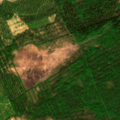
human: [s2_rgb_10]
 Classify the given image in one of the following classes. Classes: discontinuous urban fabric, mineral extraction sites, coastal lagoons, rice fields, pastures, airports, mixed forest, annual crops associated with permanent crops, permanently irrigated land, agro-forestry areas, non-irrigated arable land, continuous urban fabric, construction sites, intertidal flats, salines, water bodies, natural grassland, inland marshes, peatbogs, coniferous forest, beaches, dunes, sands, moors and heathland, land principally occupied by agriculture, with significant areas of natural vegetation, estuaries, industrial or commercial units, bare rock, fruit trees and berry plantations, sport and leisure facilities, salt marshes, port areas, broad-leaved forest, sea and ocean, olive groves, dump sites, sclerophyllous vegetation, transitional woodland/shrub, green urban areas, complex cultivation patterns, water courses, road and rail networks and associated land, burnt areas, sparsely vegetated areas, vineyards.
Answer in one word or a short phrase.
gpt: mixed forest, transitional woodland/shrub